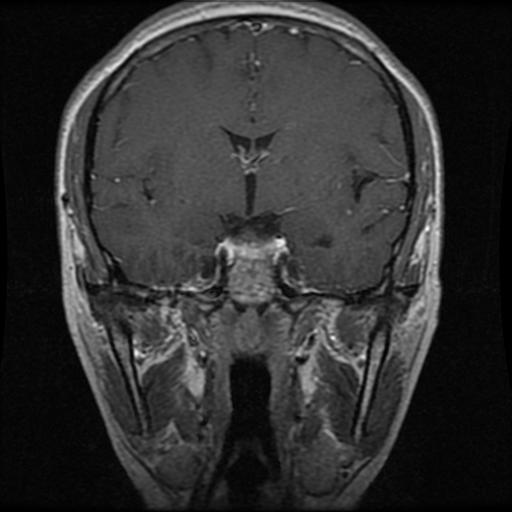
Label: pituitary